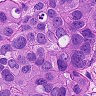
Metastatic tissue present: yes